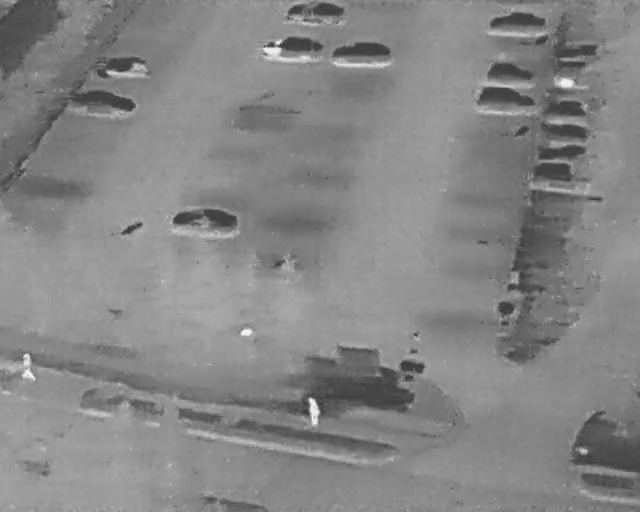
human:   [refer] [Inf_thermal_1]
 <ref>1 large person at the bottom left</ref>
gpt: <box>[[1, 70, 6, 72, 2]]</box>

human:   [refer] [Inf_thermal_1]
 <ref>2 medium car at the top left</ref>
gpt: <box>[[13, 12, 17, 26, 5], [17, 7, 21, 18, 2]]</box>

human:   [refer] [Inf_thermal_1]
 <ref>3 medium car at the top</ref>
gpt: <box>[[43, 3, 47, 15, 2], [54, 3, 58, 16, 2], [47, -3, 51, 8, 2]]</box>

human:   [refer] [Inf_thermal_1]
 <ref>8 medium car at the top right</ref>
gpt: <box>[[78, -1, 82, 10, 2], [77, 9, 82, 19, 2], [77, 13, 81, 25, 2], [88, 4, 91, 14, 2], [88, 9, 91, 17, 2], [86, 16, 90, 26, 2], [86, 20, 89, 30, 2], [86, 24, 89, 35, 2]]</box>